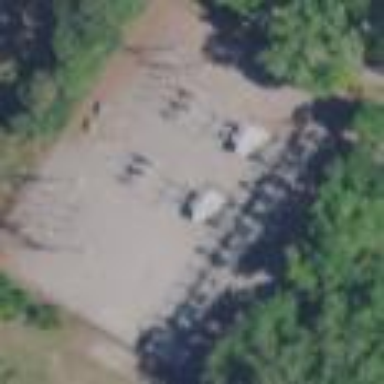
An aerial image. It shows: Distribution substation surrounded by fence.